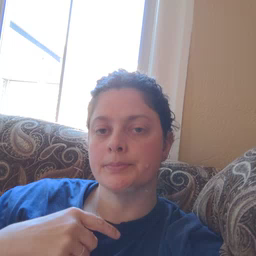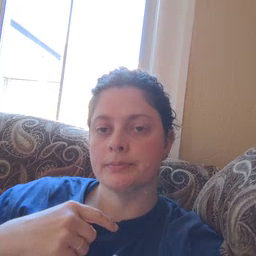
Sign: hesheit